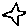
Label: star